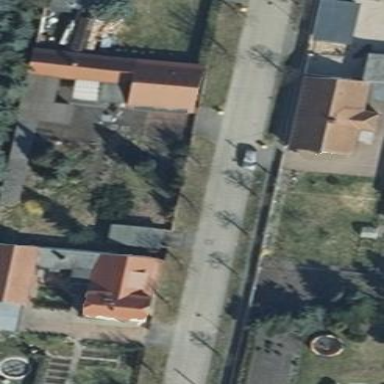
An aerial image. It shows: Simple house.